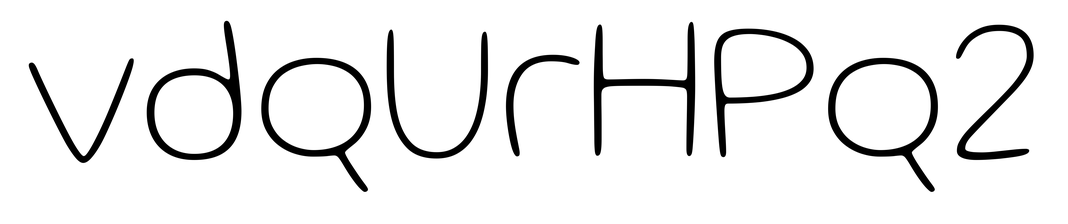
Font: Gluten_Thin